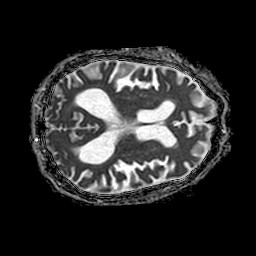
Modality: ADC
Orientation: axial
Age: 72
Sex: male
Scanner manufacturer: philips
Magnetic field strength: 1.5 T
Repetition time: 3.987 s
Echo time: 0.1103 s